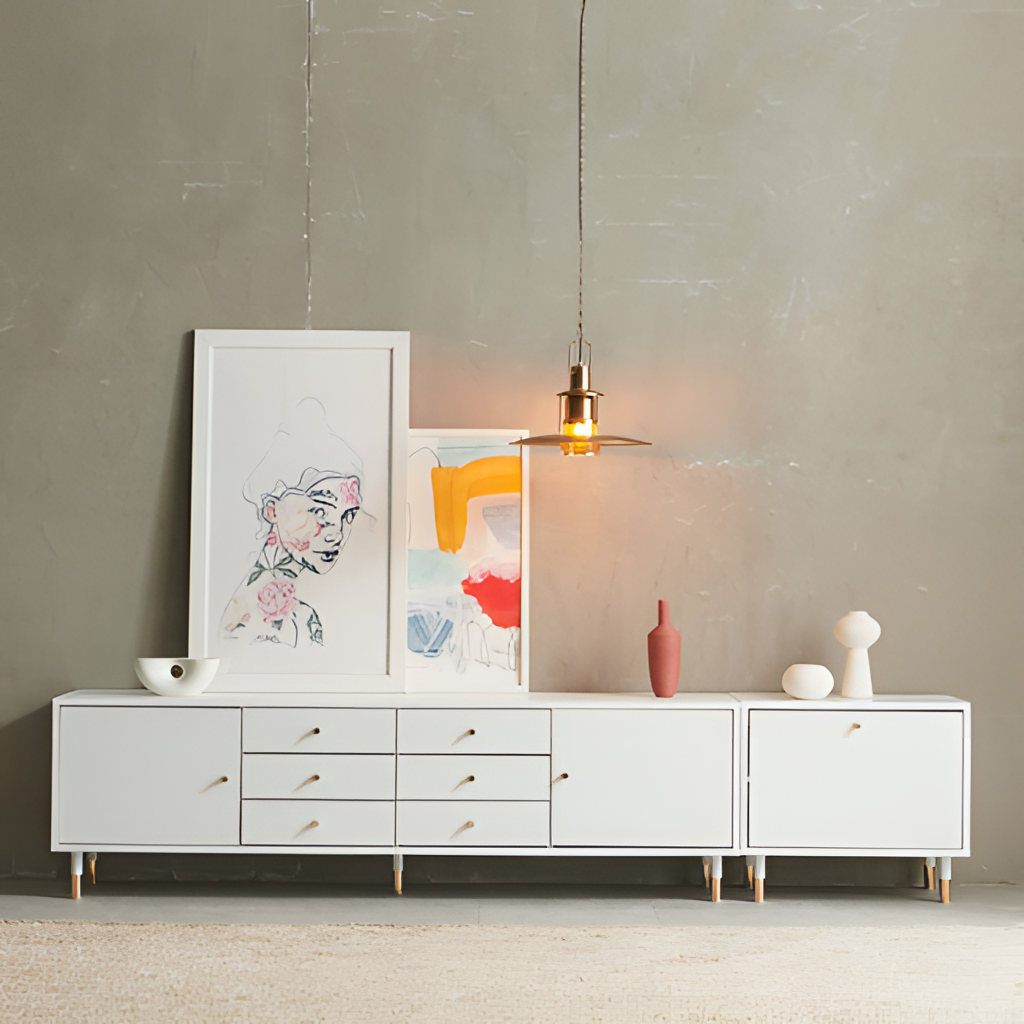
white wood sideboard, living room, modern, carpet flooring, with solid pattern, plaster wallpaper, with solid pattern